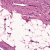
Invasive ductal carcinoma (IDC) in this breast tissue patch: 0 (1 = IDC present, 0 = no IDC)